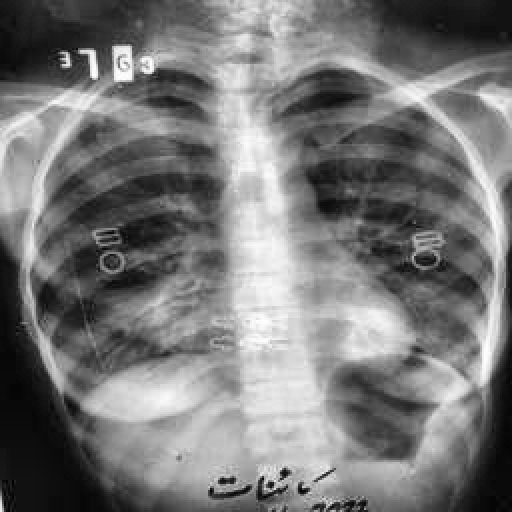
Finding: TUBERCULOSIS